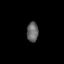
Tissue: lung
Cell type: Endothelial cells
Senescence score: 0.6023
Nuclear area (px): 228
Mean DAPI intensity: 100.895